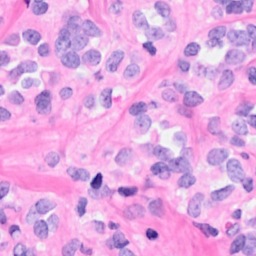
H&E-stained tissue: Breast